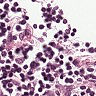
Metastatic tissue present: no